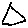
Label: triangle